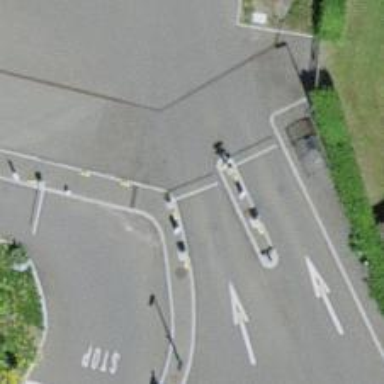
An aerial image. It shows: Lift gate barrier.